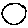
Label: circle